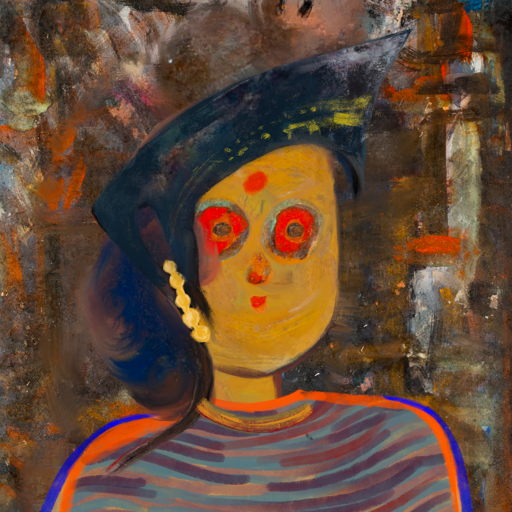
Background: GypsyQueen, Head And Neck Front: After_Raid, Face Front: Sisters, Bust: Experience, Hair Front: Mother_And_Son_Son, Head Accessory: Irani, Second Necklace: Blank, Necklace: Mother_And_Son_Son, Baby: Blank